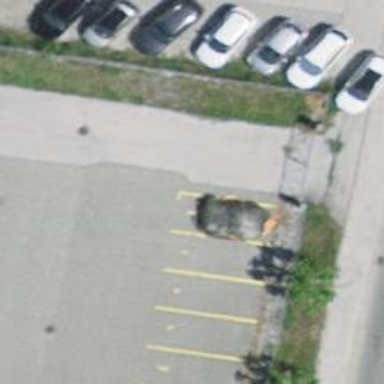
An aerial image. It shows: Parking aisle designated as service road.